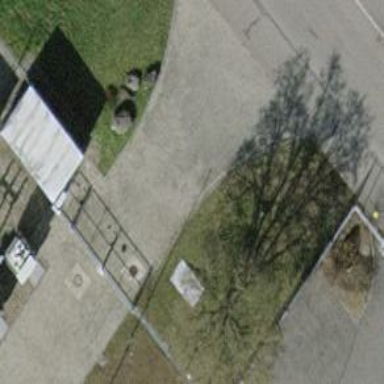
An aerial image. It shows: Gate.